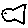
Label: fish